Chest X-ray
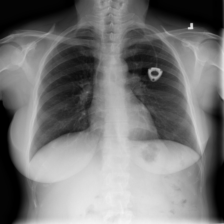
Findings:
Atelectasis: negative
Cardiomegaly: negative
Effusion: negative
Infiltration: negative
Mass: negative
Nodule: negative
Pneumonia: negative
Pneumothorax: negative
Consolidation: negative
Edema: negative
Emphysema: negative
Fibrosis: negative
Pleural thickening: negative
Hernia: negative